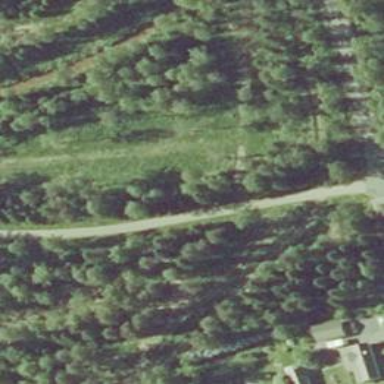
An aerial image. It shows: Disc golf hole.